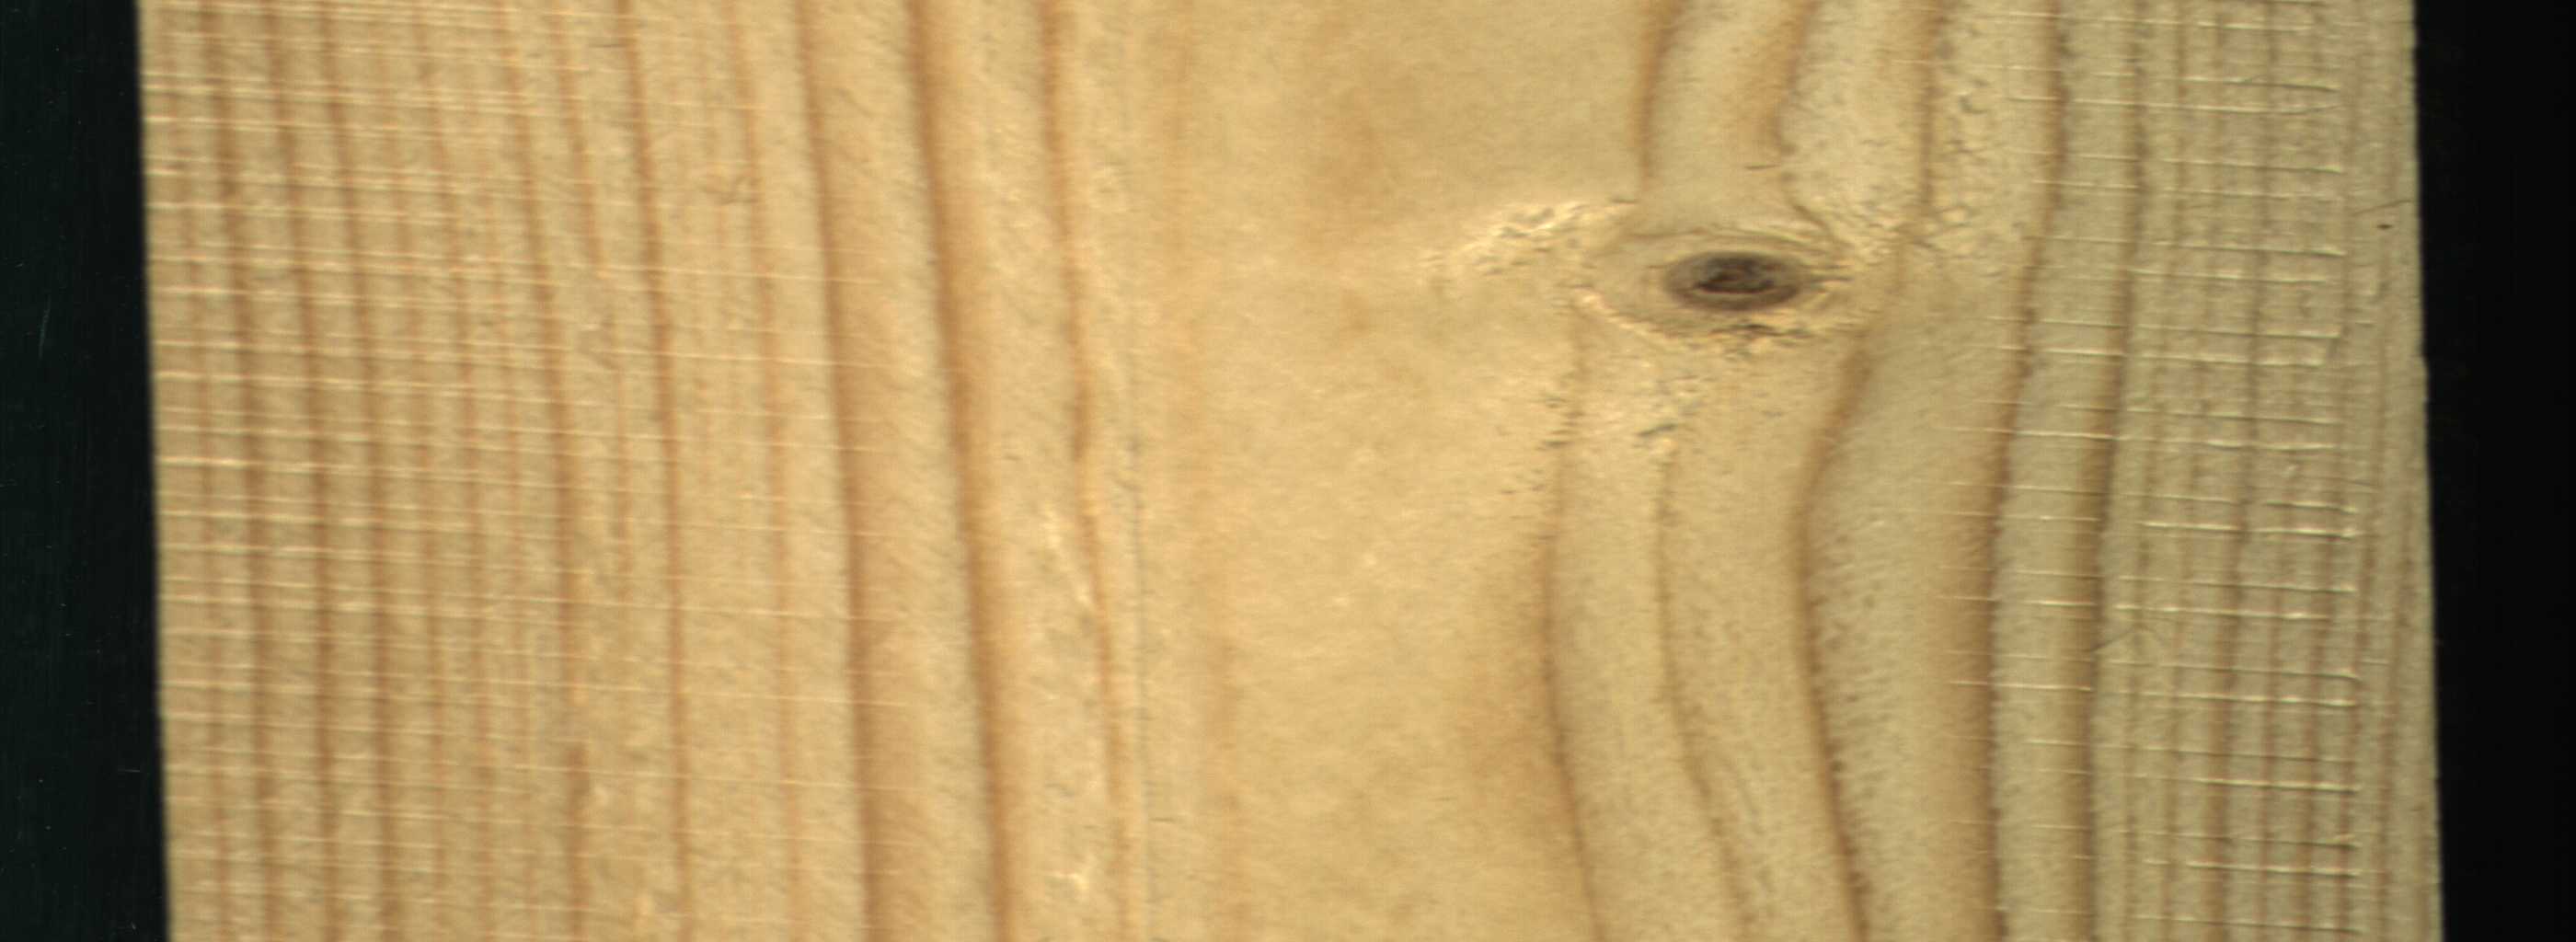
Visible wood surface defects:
Live_Knot